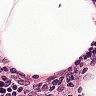
Metastatic tissue present: no